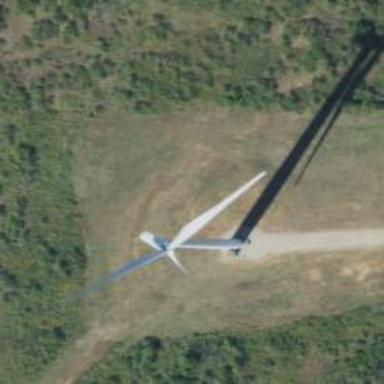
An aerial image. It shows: Wind generator using wind turbines of horizontal axis.